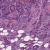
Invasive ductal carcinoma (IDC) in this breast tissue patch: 1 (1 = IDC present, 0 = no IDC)